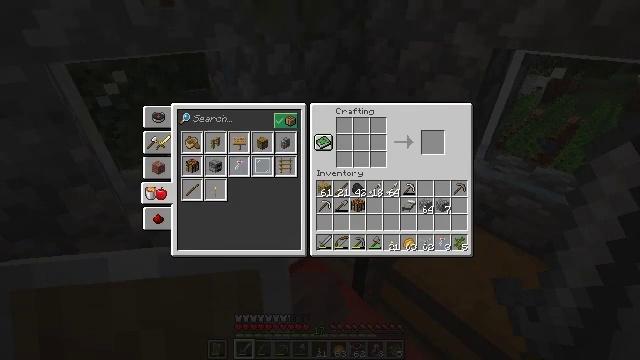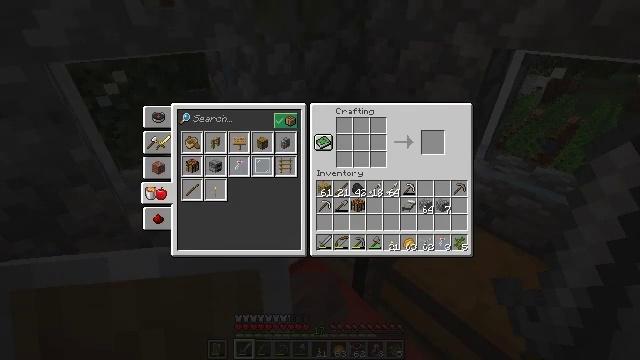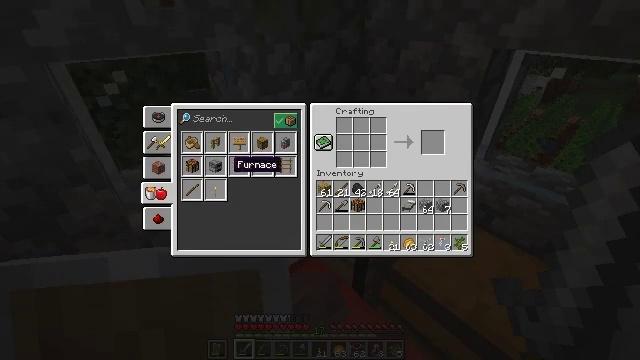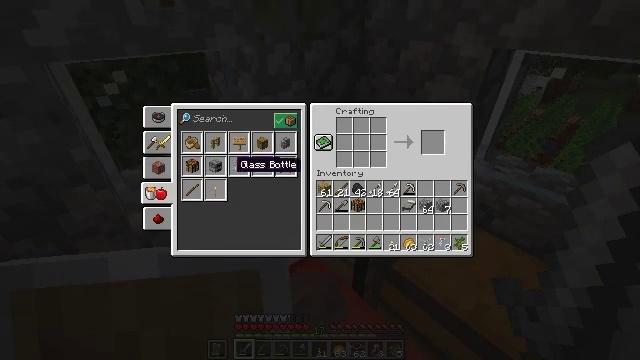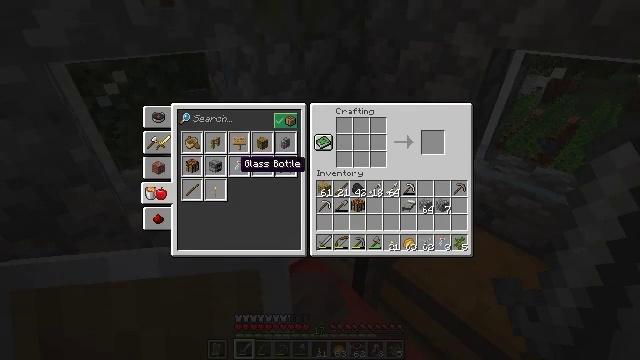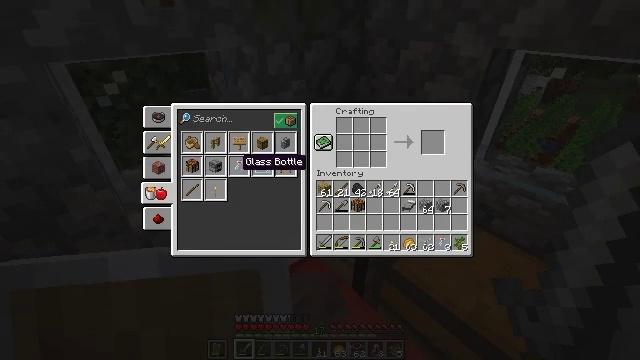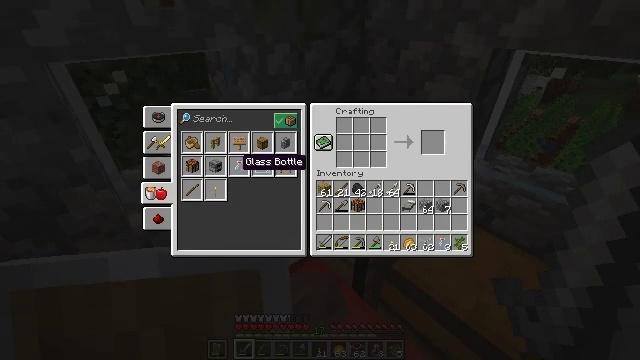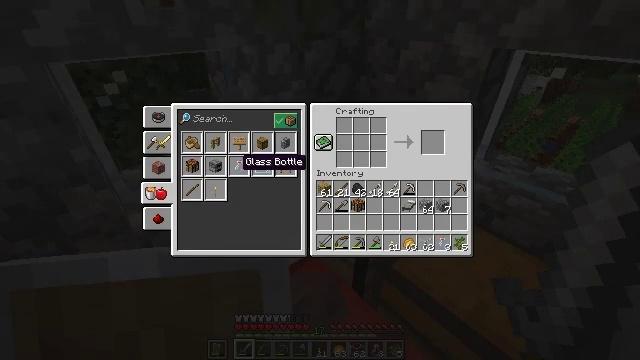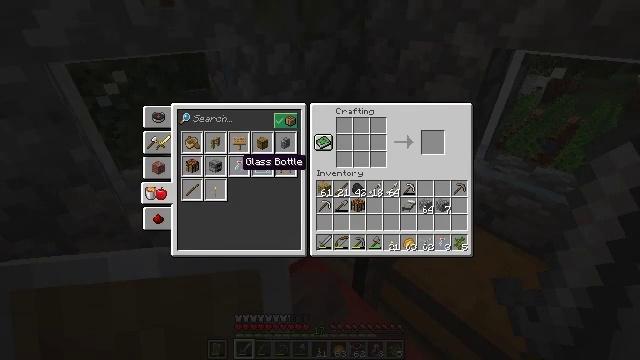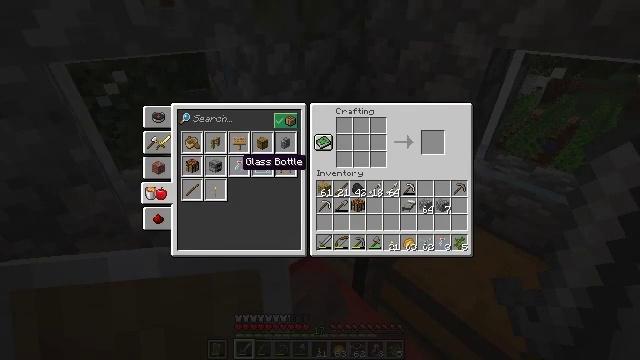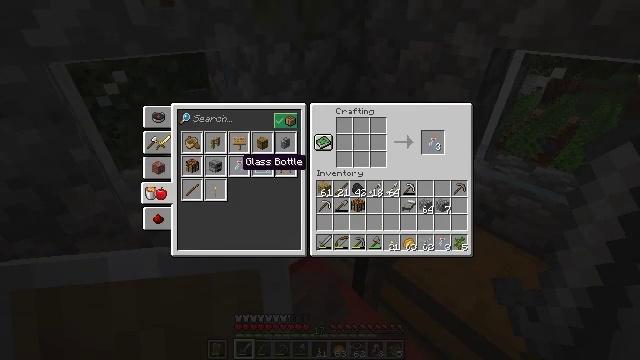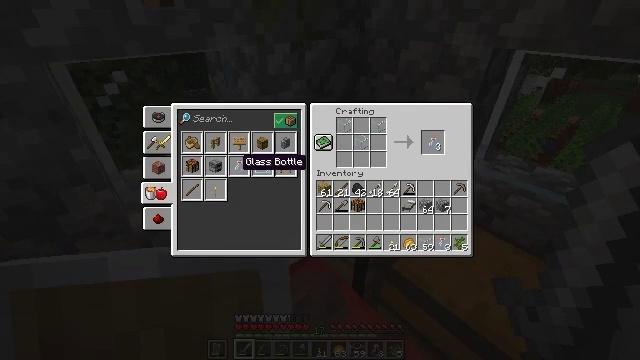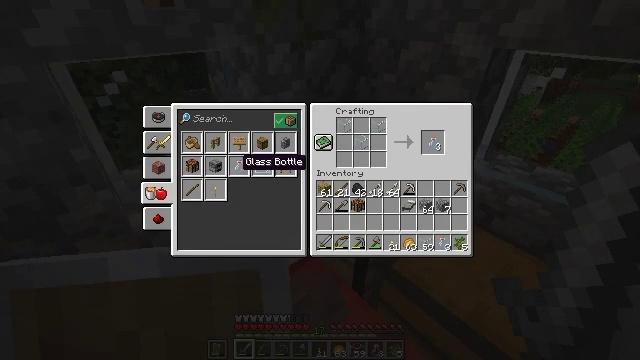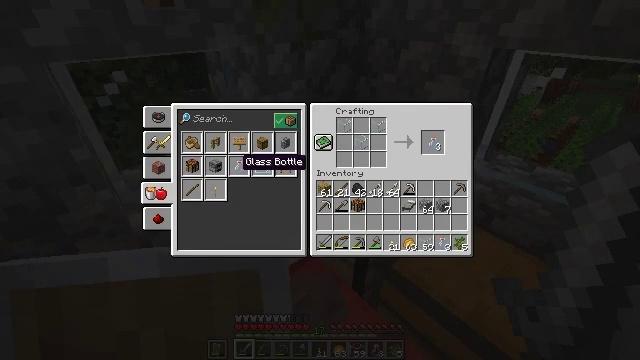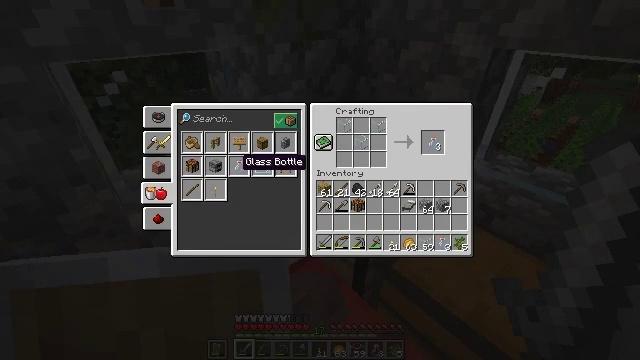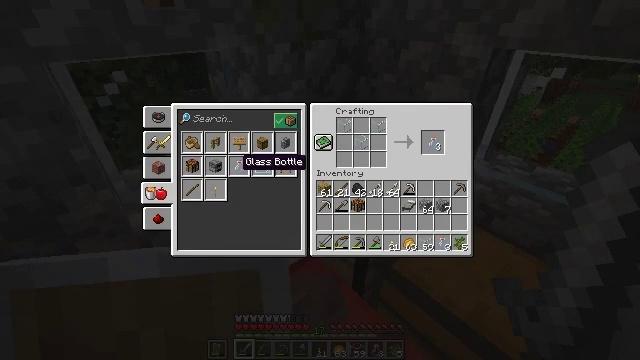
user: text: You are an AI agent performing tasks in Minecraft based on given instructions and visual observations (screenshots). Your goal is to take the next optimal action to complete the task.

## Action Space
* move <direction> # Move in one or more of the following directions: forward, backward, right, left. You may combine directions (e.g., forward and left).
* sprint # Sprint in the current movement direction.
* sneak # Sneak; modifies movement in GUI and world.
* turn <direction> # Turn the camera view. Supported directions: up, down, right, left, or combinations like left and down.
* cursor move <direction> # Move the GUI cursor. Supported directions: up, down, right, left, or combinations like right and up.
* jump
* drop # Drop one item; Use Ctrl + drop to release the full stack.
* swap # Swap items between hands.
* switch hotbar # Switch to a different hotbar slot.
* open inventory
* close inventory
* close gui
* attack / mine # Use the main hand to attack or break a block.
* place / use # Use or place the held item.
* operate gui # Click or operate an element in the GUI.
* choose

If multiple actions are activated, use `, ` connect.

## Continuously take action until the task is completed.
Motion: motion action
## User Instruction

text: Make a glass bottle at the crafting table.
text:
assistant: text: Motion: turn right
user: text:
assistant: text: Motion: turn right and up
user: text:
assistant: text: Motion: no_op
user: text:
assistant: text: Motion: no_op
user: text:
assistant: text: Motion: attack / mine
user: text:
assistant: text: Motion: attack / mine
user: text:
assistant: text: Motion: no_op
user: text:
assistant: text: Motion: no_op
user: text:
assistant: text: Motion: no_op
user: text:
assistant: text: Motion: no_op
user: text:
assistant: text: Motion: no_op
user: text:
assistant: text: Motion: no_op
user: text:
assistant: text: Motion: no_op
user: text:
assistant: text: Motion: no_op
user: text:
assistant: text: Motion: no_op
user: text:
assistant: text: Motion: attack / mine
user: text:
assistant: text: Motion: attack / mine
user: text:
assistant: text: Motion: no_op
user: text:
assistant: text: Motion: no_op
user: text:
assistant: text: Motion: no_op
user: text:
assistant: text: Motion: no_op
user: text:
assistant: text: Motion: no_op
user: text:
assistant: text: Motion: no_op
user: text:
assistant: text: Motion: no_op
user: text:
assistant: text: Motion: turn right
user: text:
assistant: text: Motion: turn right and up
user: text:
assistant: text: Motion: sneak, turn right and up
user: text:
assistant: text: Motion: sneak, turn right
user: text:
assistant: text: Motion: sneak, turn right
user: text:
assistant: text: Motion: sneak, turn right